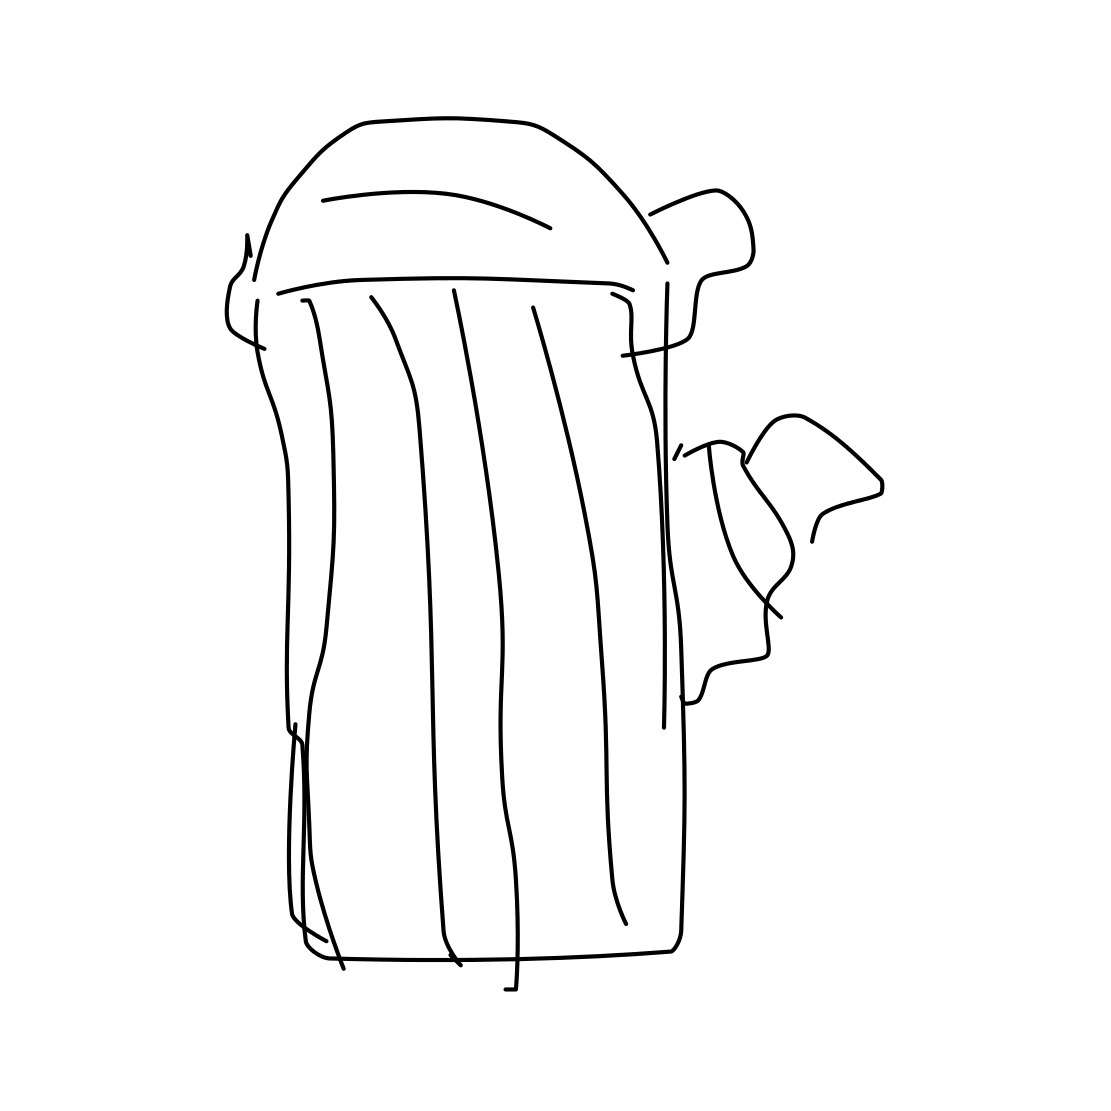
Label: fire hydrant